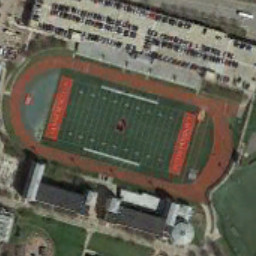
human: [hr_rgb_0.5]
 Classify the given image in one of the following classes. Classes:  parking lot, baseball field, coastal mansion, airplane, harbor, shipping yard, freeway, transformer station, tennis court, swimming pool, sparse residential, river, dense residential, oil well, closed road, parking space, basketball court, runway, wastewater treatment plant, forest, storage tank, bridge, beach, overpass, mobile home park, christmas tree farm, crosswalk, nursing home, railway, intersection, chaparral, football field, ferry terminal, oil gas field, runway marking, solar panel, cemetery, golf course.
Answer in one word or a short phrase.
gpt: football field